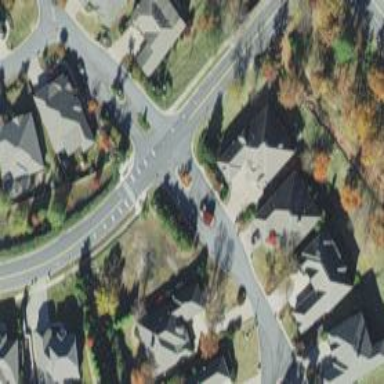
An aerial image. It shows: Unmarked crossing on the road.